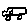
Label: car